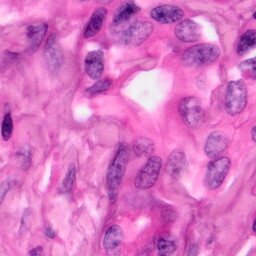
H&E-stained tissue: Pancreatic